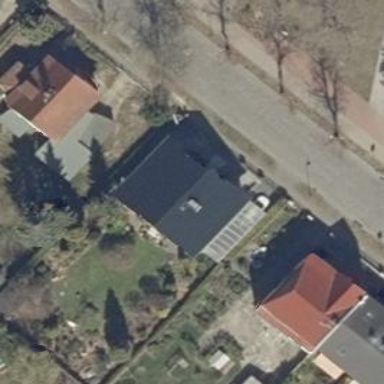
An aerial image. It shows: Building with gabled roof. The roof has black color and is oriented across the building.